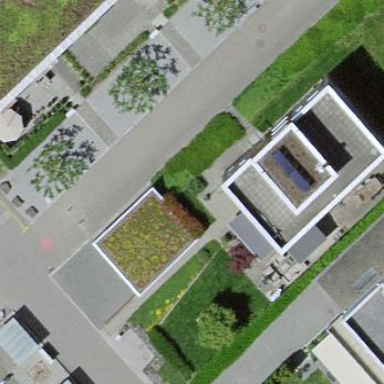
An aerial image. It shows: Residential building.